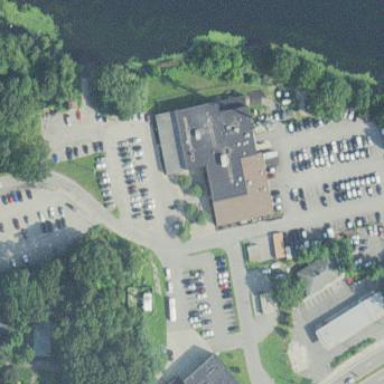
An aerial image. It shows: Police building.